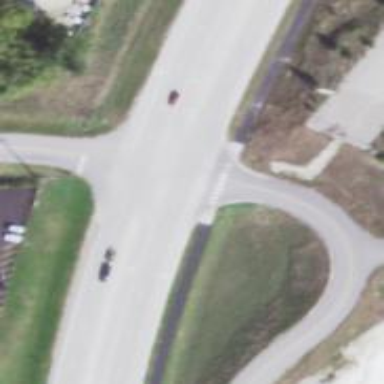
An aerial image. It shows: Marked crossing with zebra road markings.